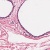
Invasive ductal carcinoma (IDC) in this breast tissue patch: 0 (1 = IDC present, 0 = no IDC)